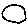
Label: circle